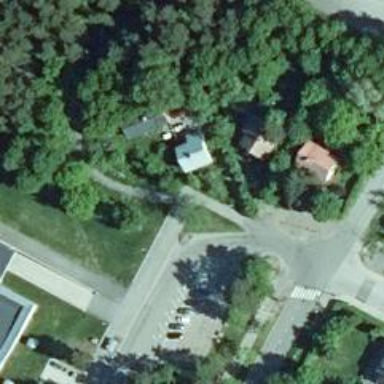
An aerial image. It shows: Cycleway.